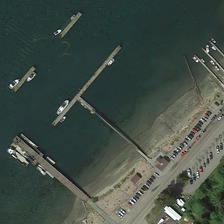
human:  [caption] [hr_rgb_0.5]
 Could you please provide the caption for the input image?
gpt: a dark gray way besides the pier while many cars on it .

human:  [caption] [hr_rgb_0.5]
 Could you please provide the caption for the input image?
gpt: part of the sea with dark green water besides the port .

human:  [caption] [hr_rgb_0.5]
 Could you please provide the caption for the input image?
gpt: some white steamers lies at the pier in it .

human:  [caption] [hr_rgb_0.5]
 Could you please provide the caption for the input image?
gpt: some houses with white roof in side while surrounded by many moss green plants .

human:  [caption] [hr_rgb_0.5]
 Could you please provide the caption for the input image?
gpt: several boats are in a port with a parking lot near it .